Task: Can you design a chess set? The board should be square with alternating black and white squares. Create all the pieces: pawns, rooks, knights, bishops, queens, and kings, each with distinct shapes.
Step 440:
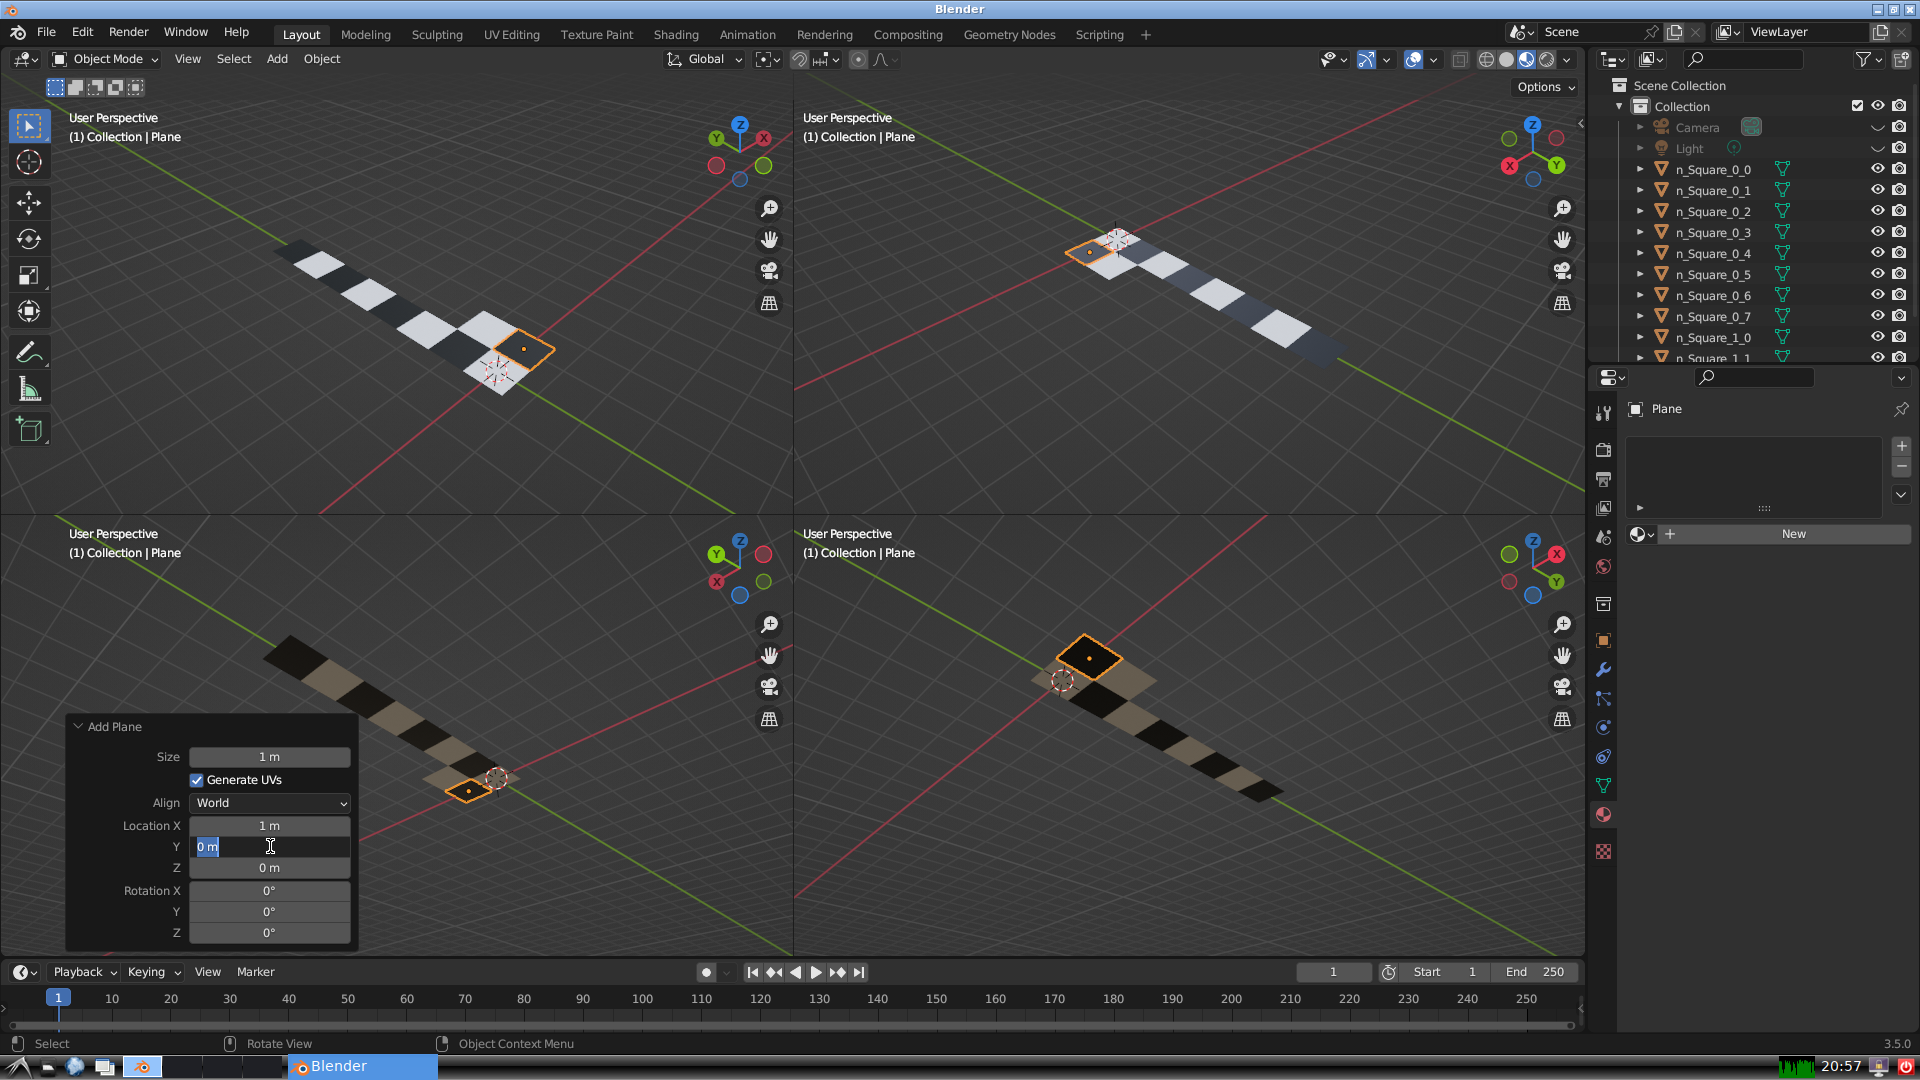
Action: input_text: 2.0